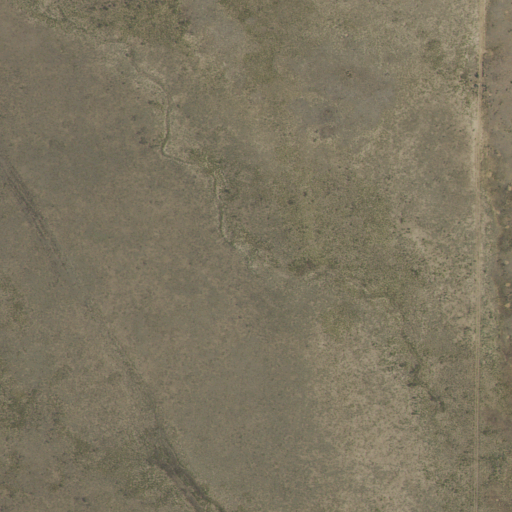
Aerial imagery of valley in New Mexico named Loma del Medio Draw containing only shrub